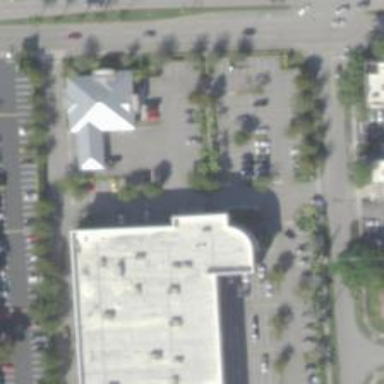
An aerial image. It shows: Fitness centre on leisure land.